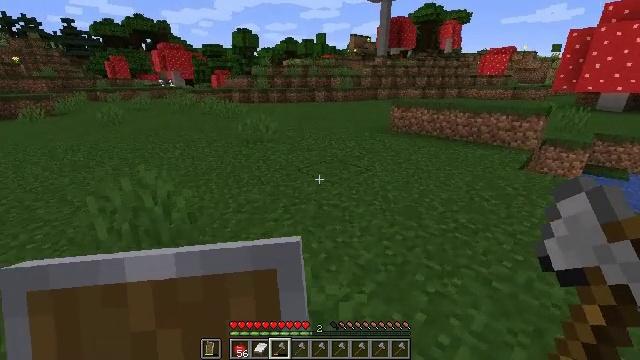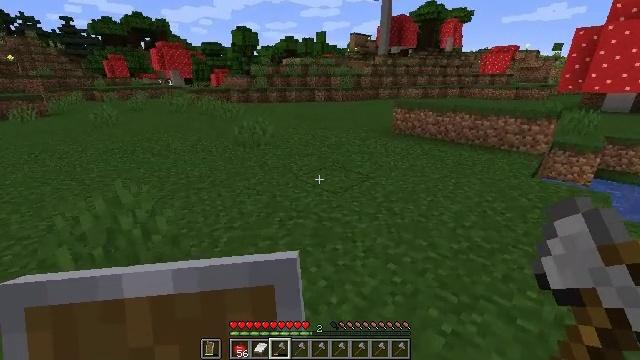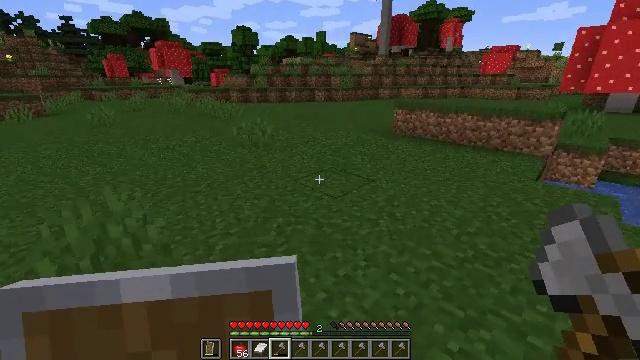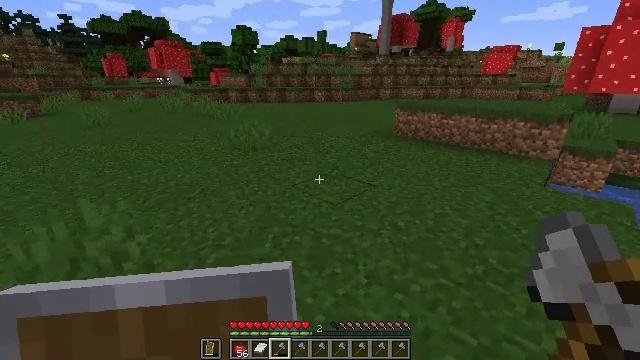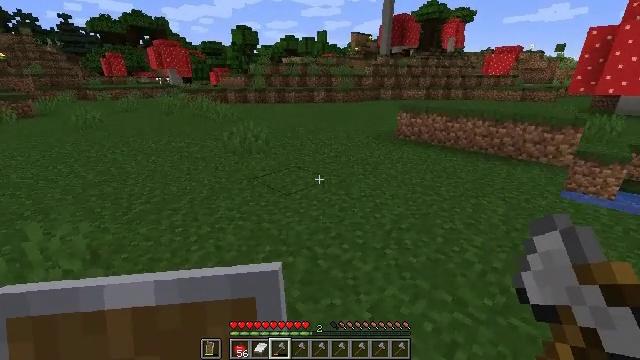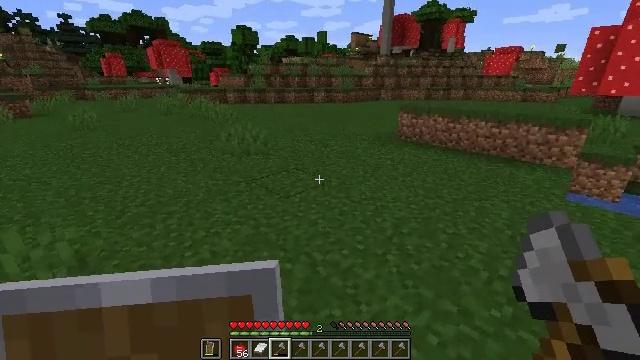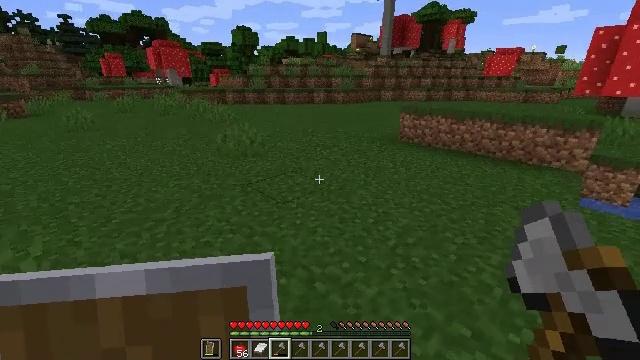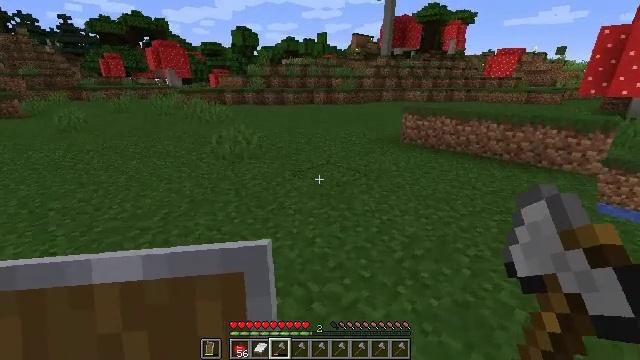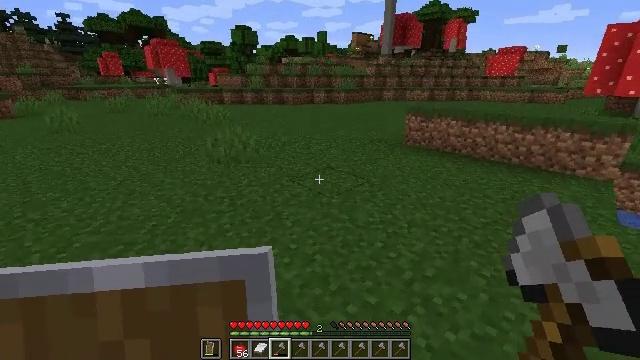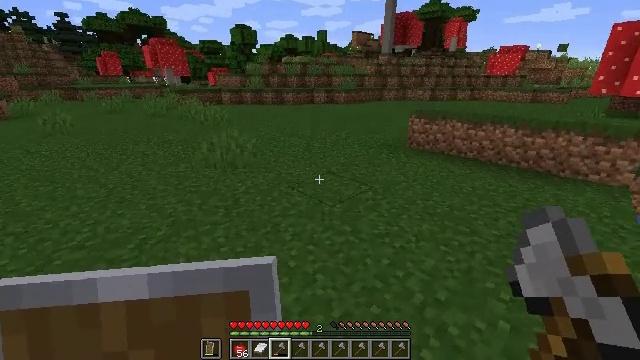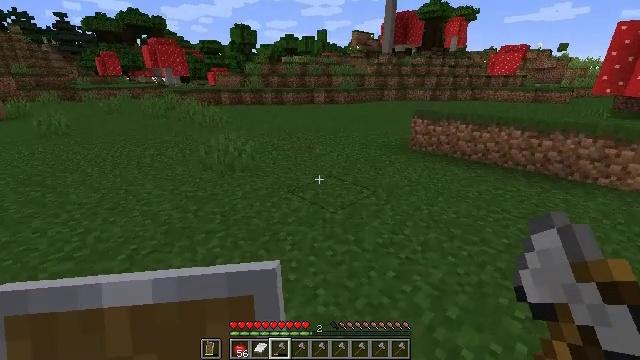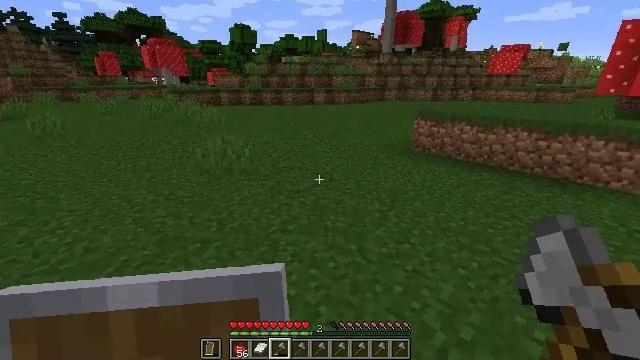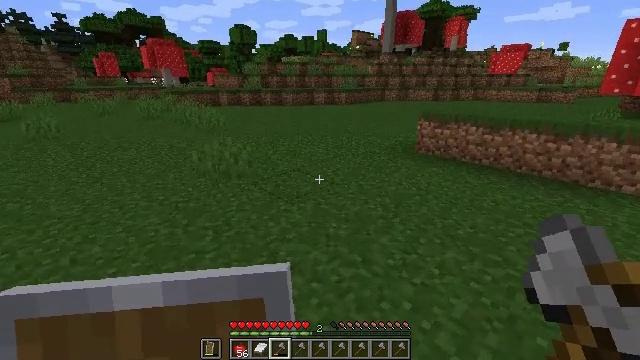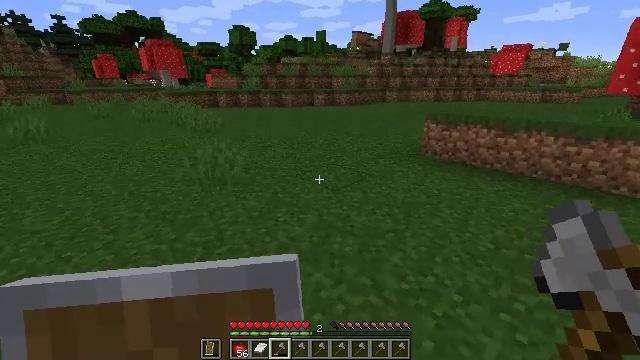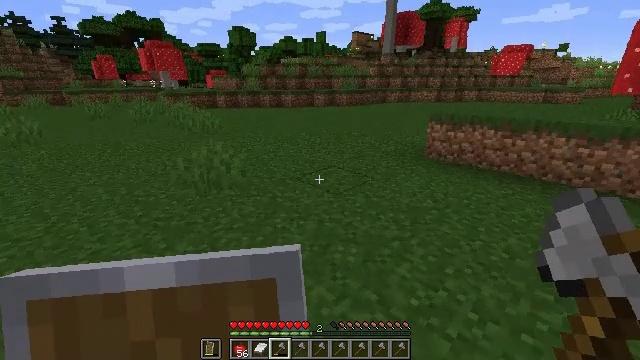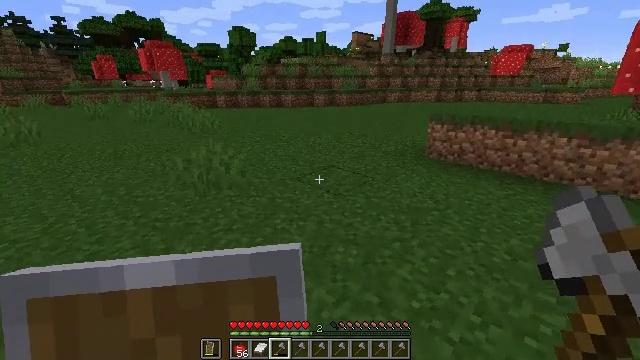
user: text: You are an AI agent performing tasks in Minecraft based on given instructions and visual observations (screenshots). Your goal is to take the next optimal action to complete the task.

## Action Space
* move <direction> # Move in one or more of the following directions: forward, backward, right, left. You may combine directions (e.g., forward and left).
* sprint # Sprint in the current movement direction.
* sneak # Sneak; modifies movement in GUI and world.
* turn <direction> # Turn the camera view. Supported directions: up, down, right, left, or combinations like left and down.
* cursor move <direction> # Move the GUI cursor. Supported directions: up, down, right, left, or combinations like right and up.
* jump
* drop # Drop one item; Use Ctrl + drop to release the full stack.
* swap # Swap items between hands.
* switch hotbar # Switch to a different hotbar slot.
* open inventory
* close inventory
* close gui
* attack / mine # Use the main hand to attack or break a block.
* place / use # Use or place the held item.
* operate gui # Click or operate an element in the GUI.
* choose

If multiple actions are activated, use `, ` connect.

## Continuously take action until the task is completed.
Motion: motion action
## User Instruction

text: Chop down the dark oak log.
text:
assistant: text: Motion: move forward
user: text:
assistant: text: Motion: move forward
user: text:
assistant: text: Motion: move forward
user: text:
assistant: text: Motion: move forward
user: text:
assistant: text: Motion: move forward
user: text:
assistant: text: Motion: move forward
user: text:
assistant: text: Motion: move forward
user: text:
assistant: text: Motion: move forward
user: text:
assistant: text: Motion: move forward
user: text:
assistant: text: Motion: move forward
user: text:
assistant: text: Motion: move forward
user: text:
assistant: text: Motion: move forward
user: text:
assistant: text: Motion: move forward
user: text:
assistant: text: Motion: move forward
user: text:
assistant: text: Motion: move forward
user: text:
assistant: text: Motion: move forward
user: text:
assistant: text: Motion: move forward
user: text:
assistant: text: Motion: move forward
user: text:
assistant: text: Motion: move forward
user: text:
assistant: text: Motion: move forward
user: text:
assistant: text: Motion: move forward
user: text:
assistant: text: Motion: move forward
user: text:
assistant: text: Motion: move forward
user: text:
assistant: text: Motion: move forward
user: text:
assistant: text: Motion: move forward
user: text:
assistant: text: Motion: move forward
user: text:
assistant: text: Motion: move forward
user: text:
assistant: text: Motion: move forward
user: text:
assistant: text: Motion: move forward
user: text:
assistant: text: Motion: move forward